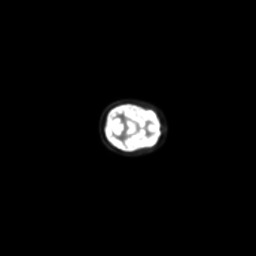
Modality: PET
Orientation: axial
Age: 24
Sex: female
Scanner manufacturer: siemens